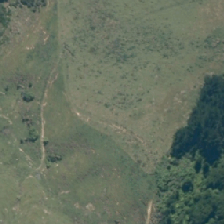
Land cover: low_producing_grassland